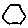
Label: hexagon